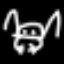
Label: frog